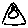
Label: triangle